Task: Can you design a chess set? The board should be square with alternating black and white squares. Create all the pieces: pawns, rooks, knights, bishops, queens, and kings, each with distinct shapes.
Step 2951:
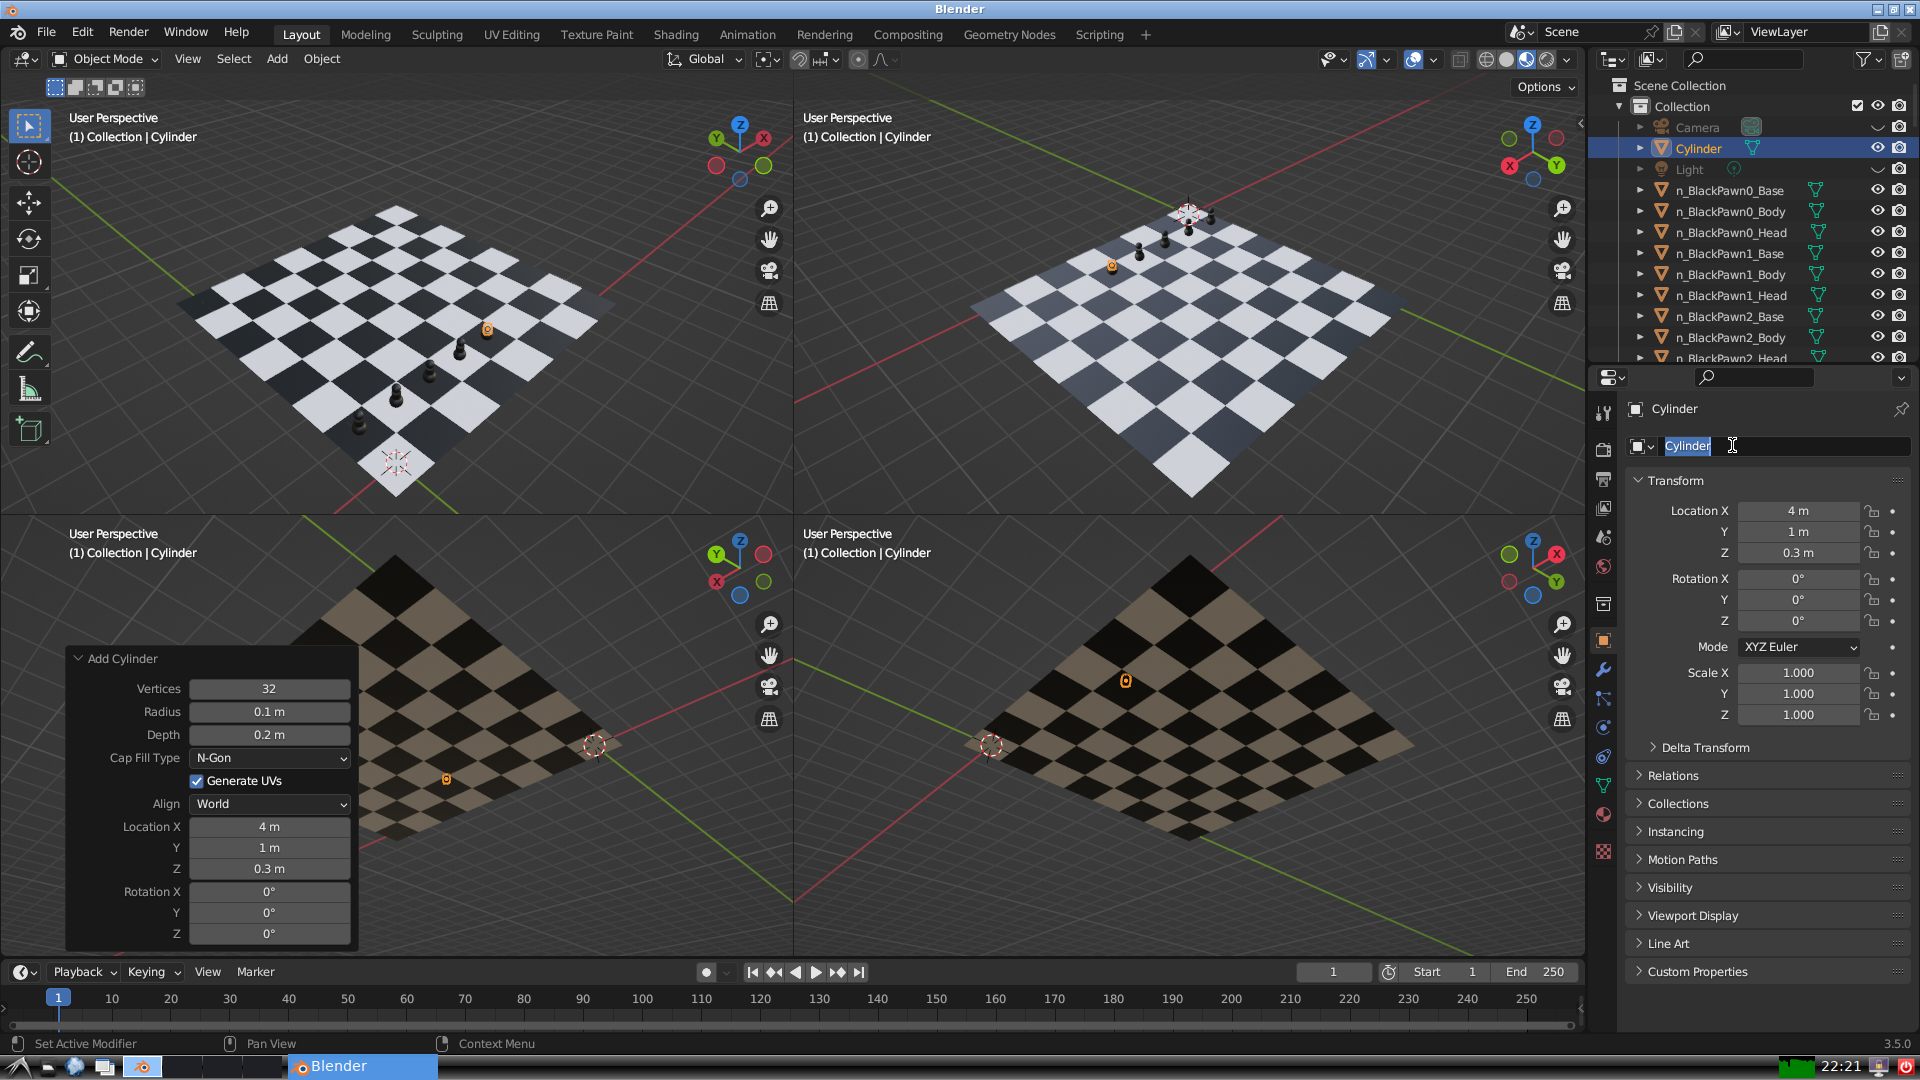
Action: input_text: n_BlackPawn4_Body